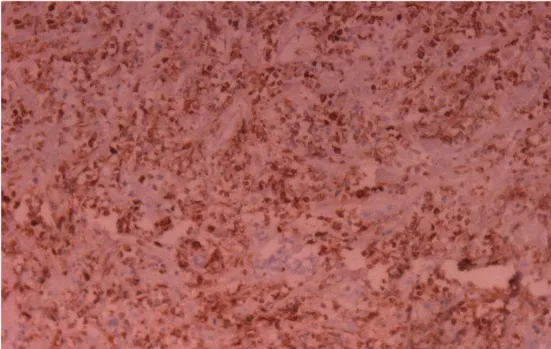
(B) Immunohistochemistry stain showing that MPO was markedly positive in the cell plasmid. (Hematoxylin and eosin staining; magnification, x200).
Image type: pathology (immunostaining)